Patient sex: F
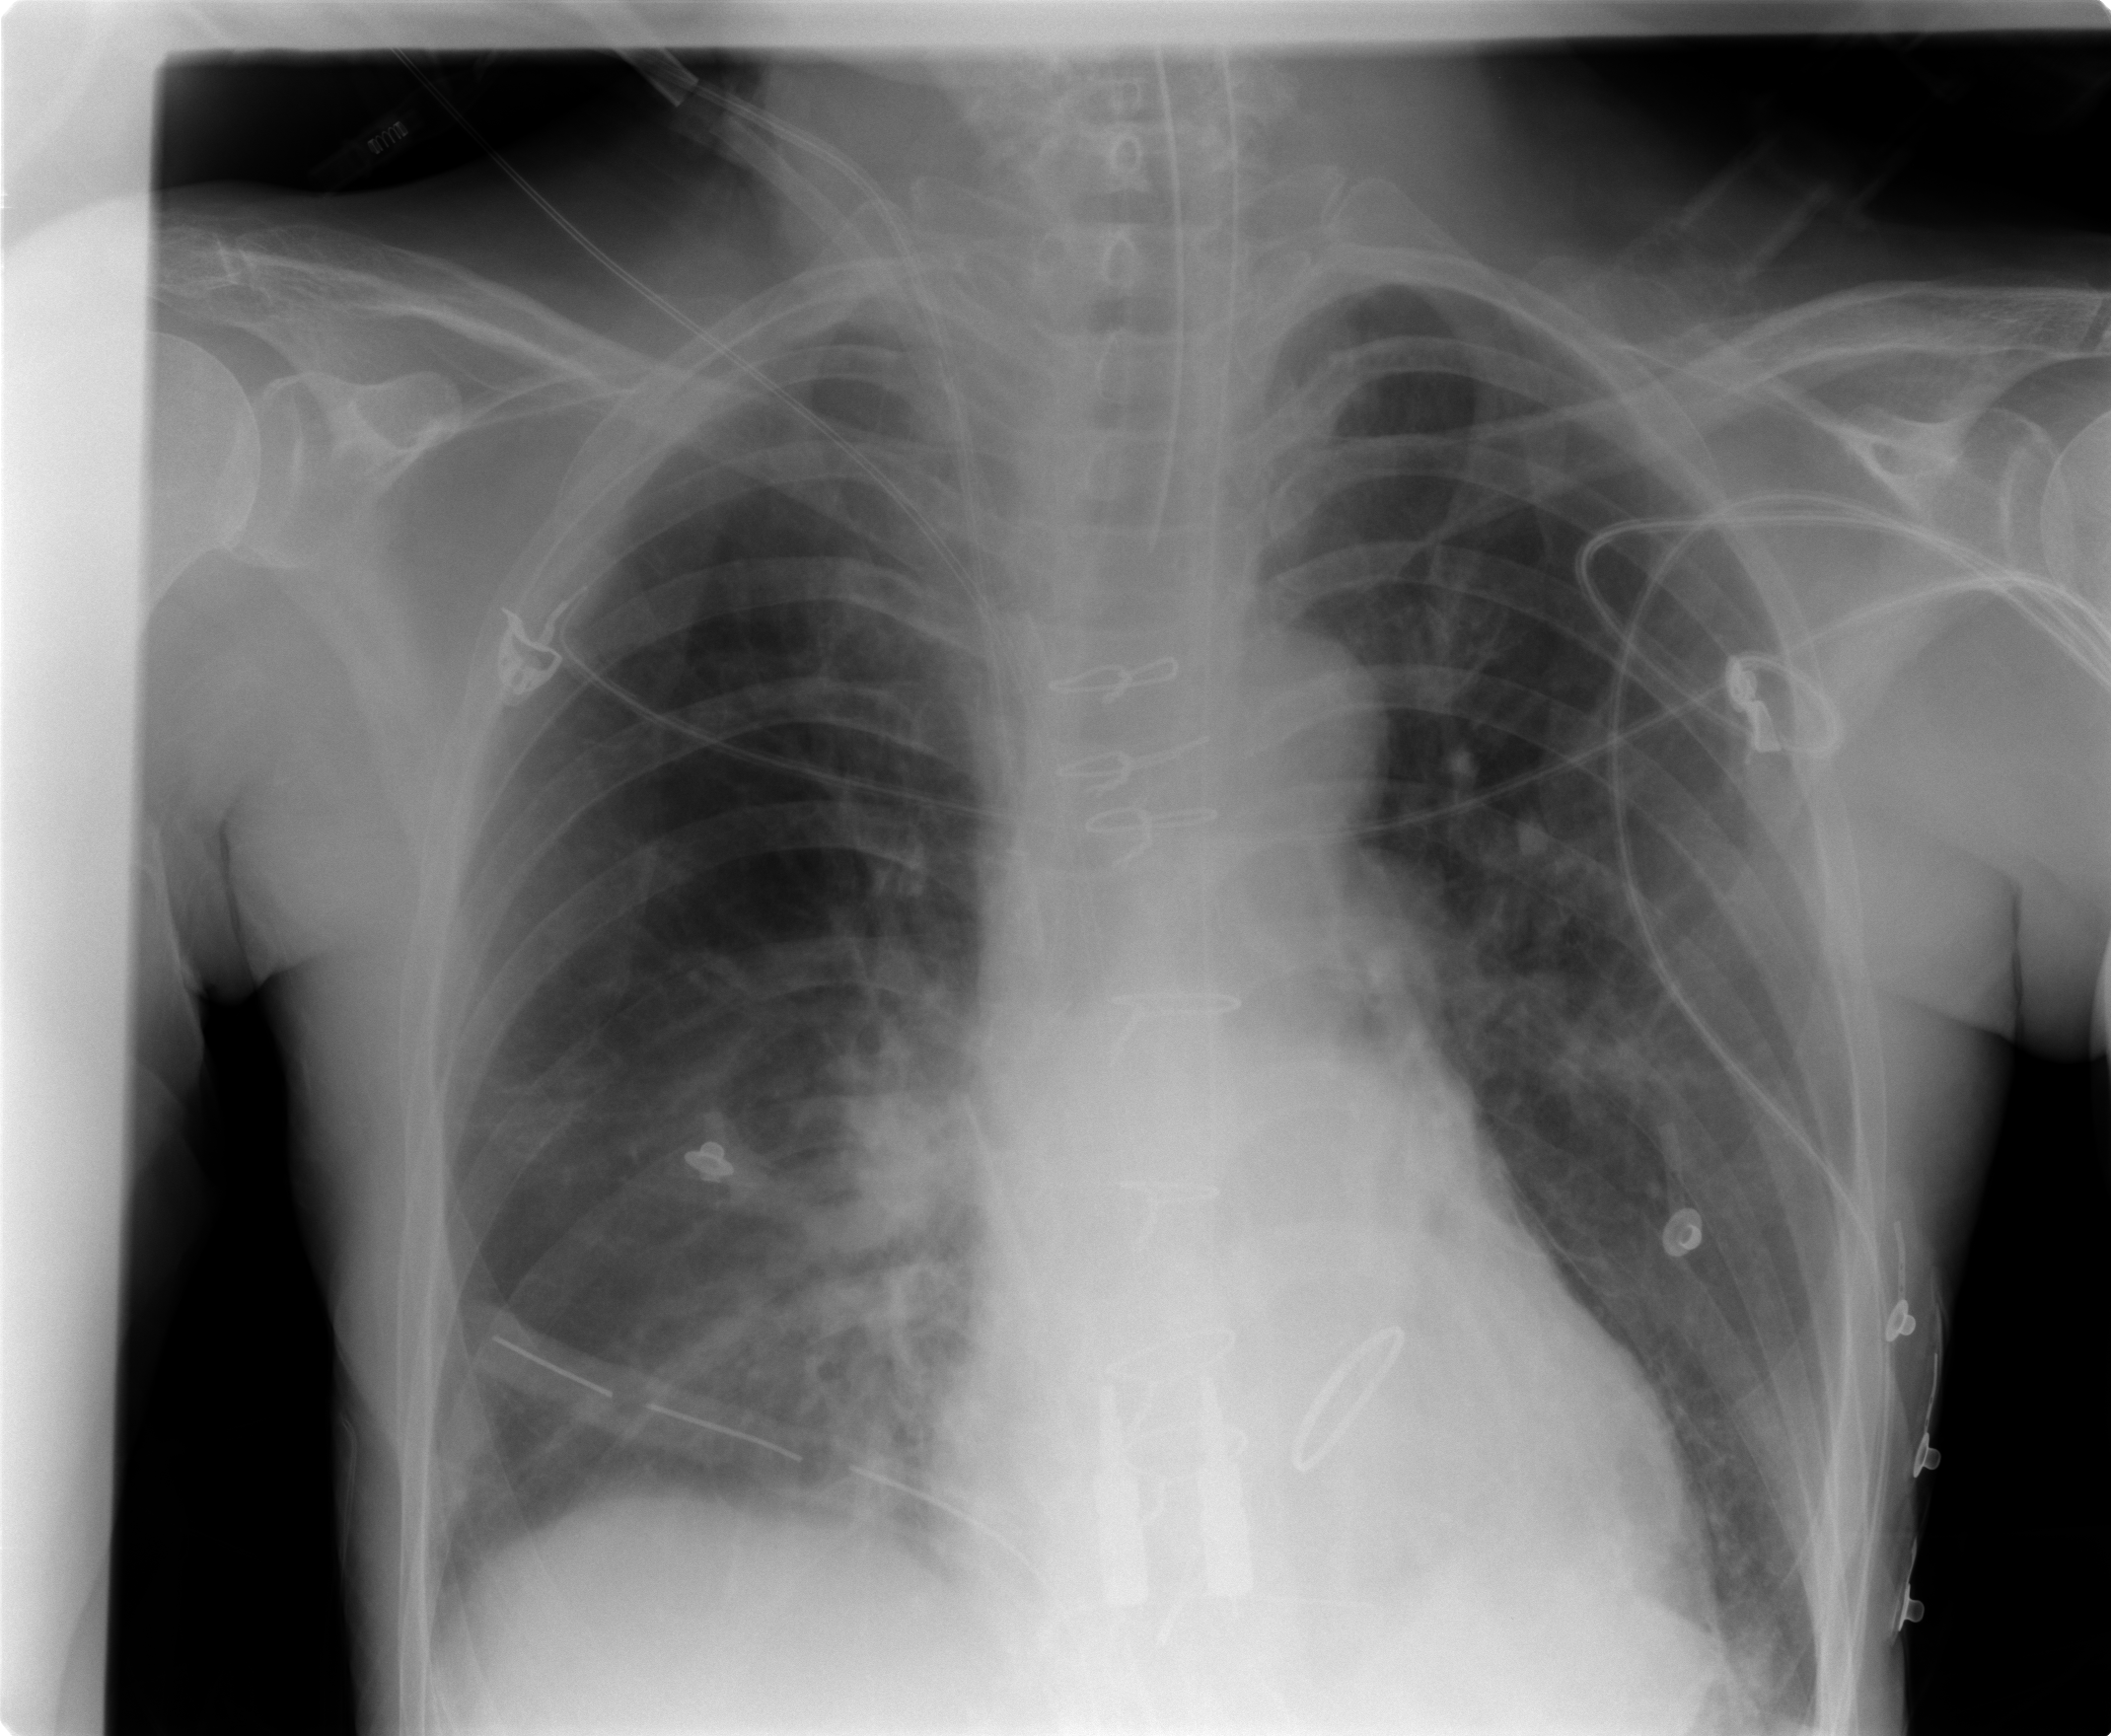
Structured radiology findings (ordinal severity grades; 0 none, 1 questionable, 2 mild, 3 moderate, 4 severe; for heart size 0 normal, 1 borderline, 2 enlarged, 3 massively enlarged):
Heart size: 0
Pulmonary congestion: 1
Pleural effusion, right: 0
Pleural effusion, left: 0
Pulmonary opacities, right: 0
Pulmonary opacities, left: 0
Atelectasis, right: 2
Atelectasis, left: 2